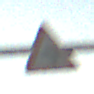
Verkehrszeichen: KurveLinks
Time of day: SunriseSunset
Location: Outdoor (Nature)
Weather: PartlyCloudy
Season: NotSpecified
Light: Natural